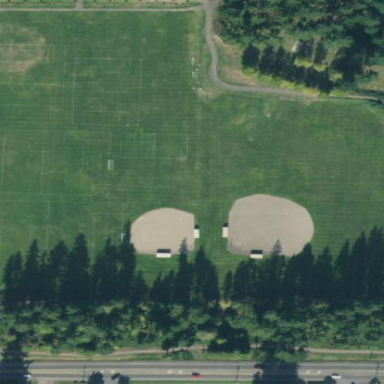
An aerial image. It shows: Baseball pitch for leisure land activities.